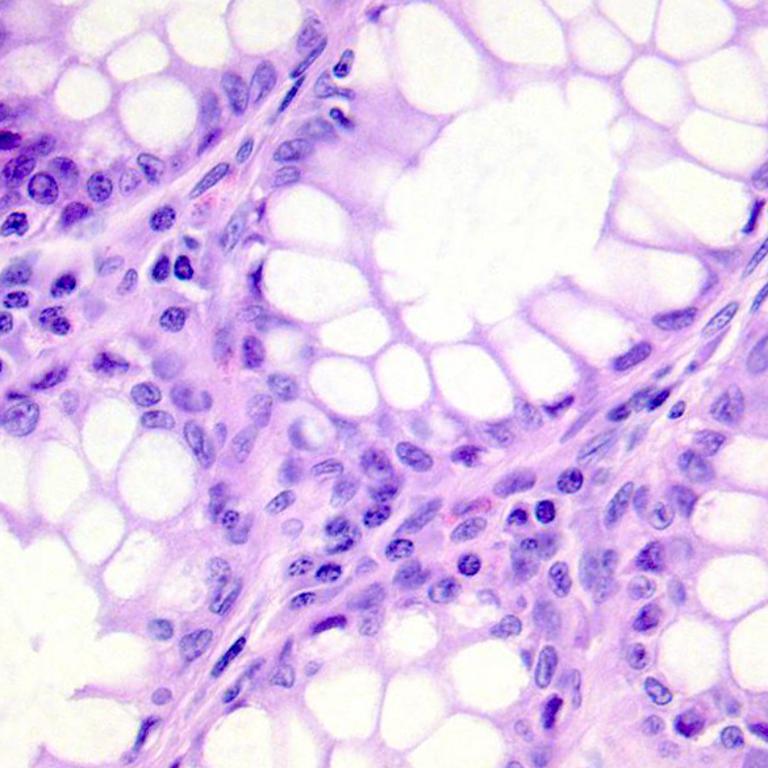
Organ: colon
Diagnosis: benign